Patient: sex F, age 43
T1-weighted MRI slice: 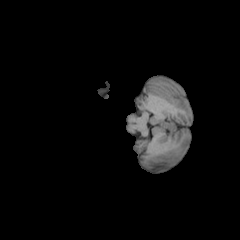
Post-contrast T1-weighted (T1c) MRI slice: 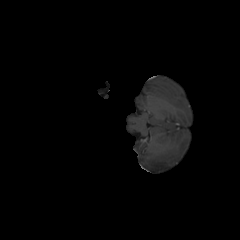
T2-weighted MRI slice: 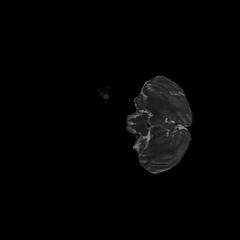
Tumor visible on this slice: no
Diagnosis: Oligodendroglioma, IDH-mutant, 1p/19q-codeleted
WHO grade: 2